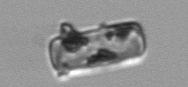
Label: Guinardia_delicatula